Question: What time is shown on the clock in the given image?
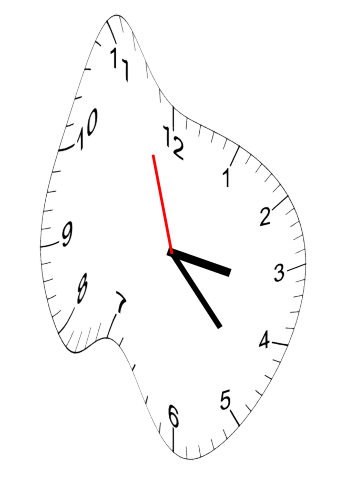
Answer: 03:22:57